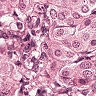
Metastatic tissue present: yes